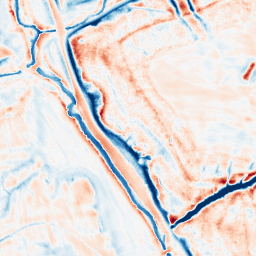
Category: edge_preserving
Decomposition family: bilateral
Decomposition parameters: d: 21
sigma_color: 75
sigma_space: 75
Upsampling method: bicubic
Upsampling parameters: scale: 4
Upsampling scale: 4